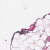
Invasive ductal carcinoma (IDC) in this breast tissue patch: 0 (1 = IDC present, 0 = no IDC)